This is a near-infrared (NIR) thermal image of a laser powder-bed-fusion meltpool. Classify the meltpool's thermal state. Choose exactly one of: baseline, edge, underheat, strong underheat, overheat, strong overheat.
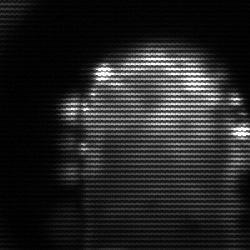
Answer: baseline